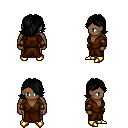
a pixel art fantasy rpg character, male body template, human, dark skin, brown robe, robe skirt, black swoop hairstyle, cloth bracers, gold boots, four views (front, back, left, right), 2x2 character sprite sheet, small pixel art, hard edges, no anti-aliasing